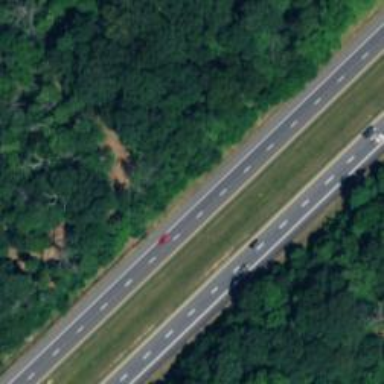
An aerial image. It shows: Asphalt trunk highway which is also expressway.